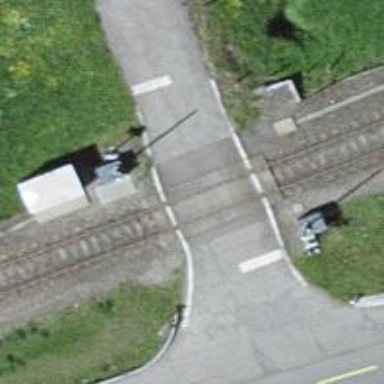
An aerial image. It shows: Full barrier level crossing on railway.